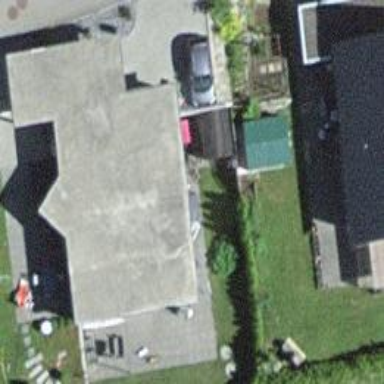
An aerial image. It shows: Residential building.